八年级 · 度量几何学
如图, 点 $P$ 是双曲线 $y=\frac{6}{x}(x>0)$ 上的一个动点, 过点 $P$ 作 $P A \perp x$ 轴于点 $A$, 当点 $P$ 从左向右移动时, $\triangle O P A$ 的面积 $(\quad)$

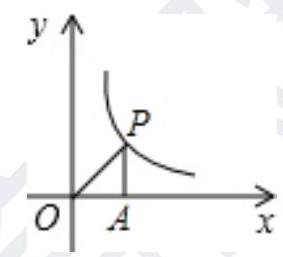
A. 逐渐增大
B. 逐渐减小
C. 先增大后减小
D. 保持不变
答案: D
解析: $\because P A \perp x$ 轴,

$\therefore S_{\triangle O P A}=\frac{1}{2}|k|=\frac{1}{2} \times 6=3$,

即 Rt $\triangle O P A$ 的面积不变.
故选 $D$.